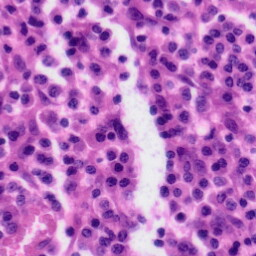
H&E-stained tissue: Tonsil